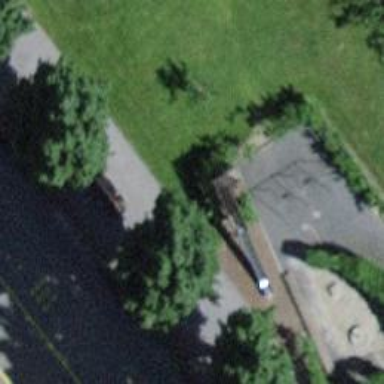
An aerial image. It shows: Bench.